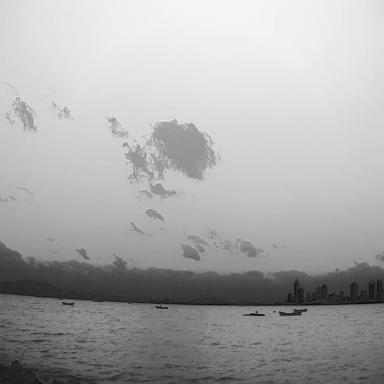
There are four bulk_carriers in the infrared image.